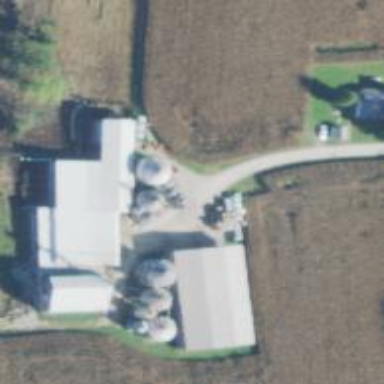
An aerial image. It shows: Silo.